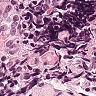
Metastatic tissue present: no